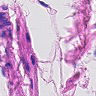
Metastatic tissue present: no